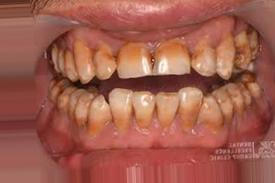
Condition: Tooth Discoloration